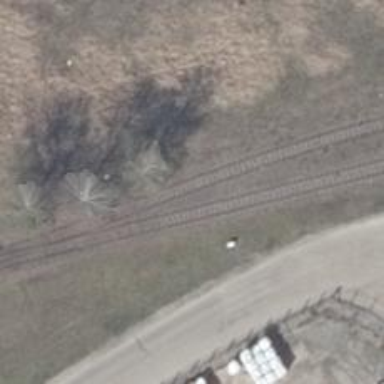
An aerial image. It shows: Rail spur service.